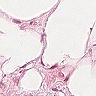
Metastatic tissue present: no